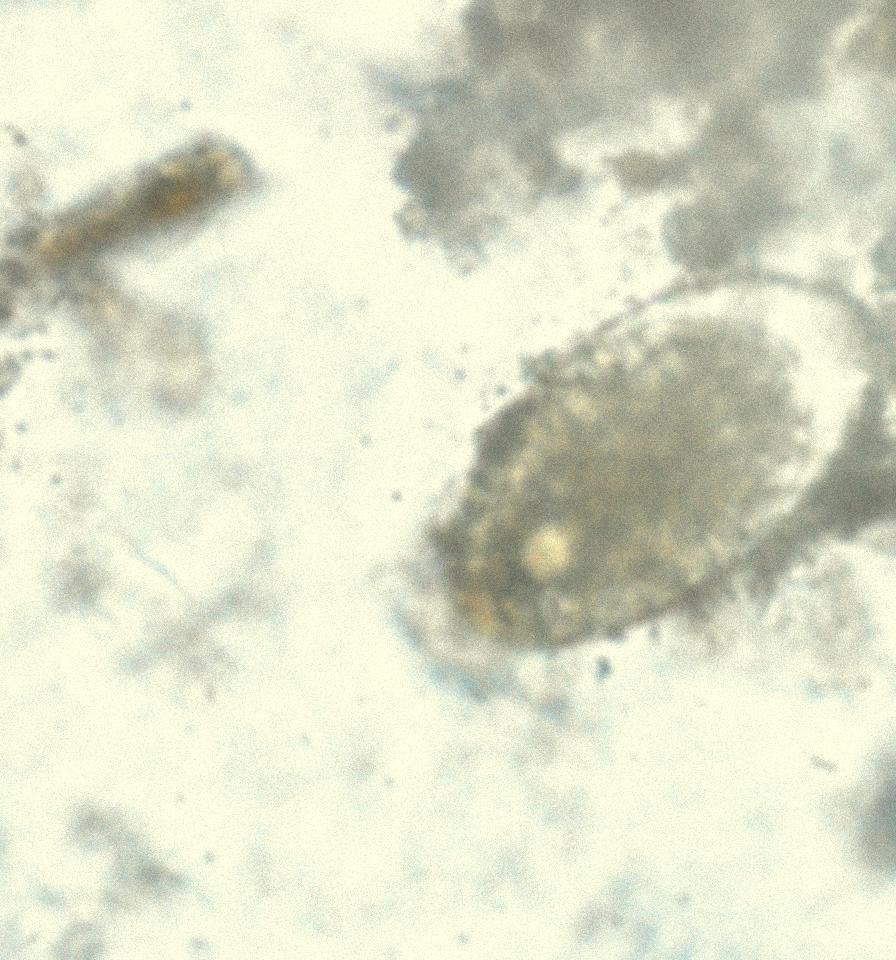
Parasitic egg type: Fasciolopsis buski